Aerial crown-view tile of a tropical tree (Barro Colorado Island, Panama), acquired 20241216:
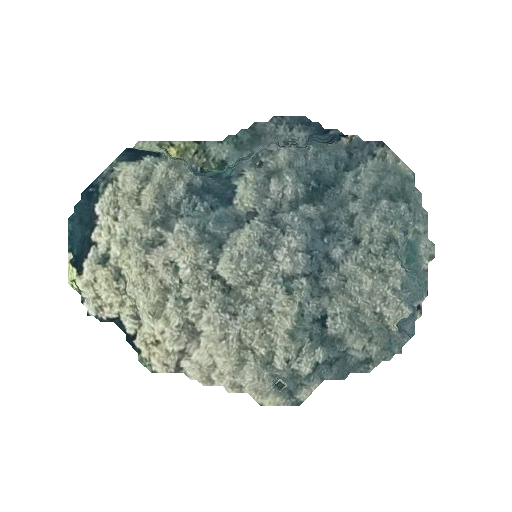
Species: Astronium graveolens
GBIF accepted scientific name: Astronium graveolens
Crown area: 113.858 m²